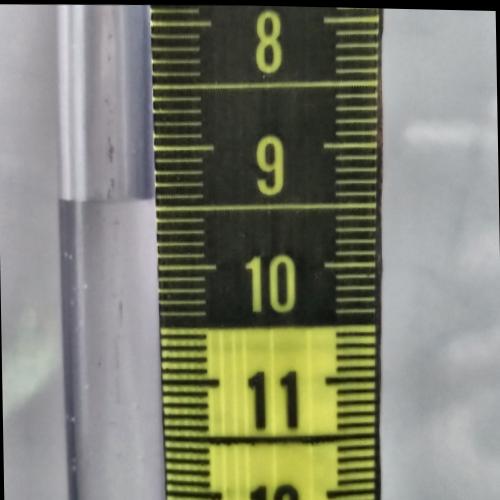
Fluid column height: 9.4 cm